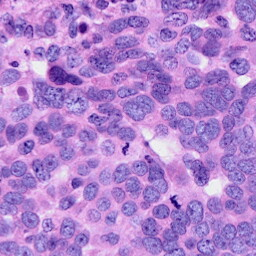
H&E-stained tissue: Ovarian